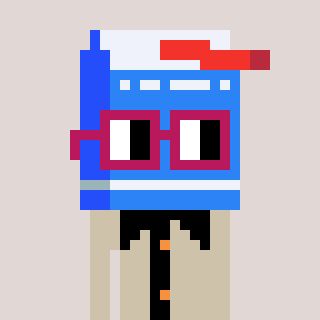
a pixel art character with square dark red glasses, a milk-shaped head and a bege-colored body on a warm background